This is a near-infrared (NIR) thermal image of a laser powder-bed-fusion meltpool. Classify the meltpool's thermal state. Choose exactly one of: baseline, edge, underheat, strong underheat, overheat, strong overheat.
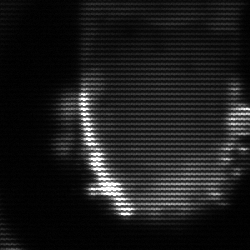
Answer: baseline